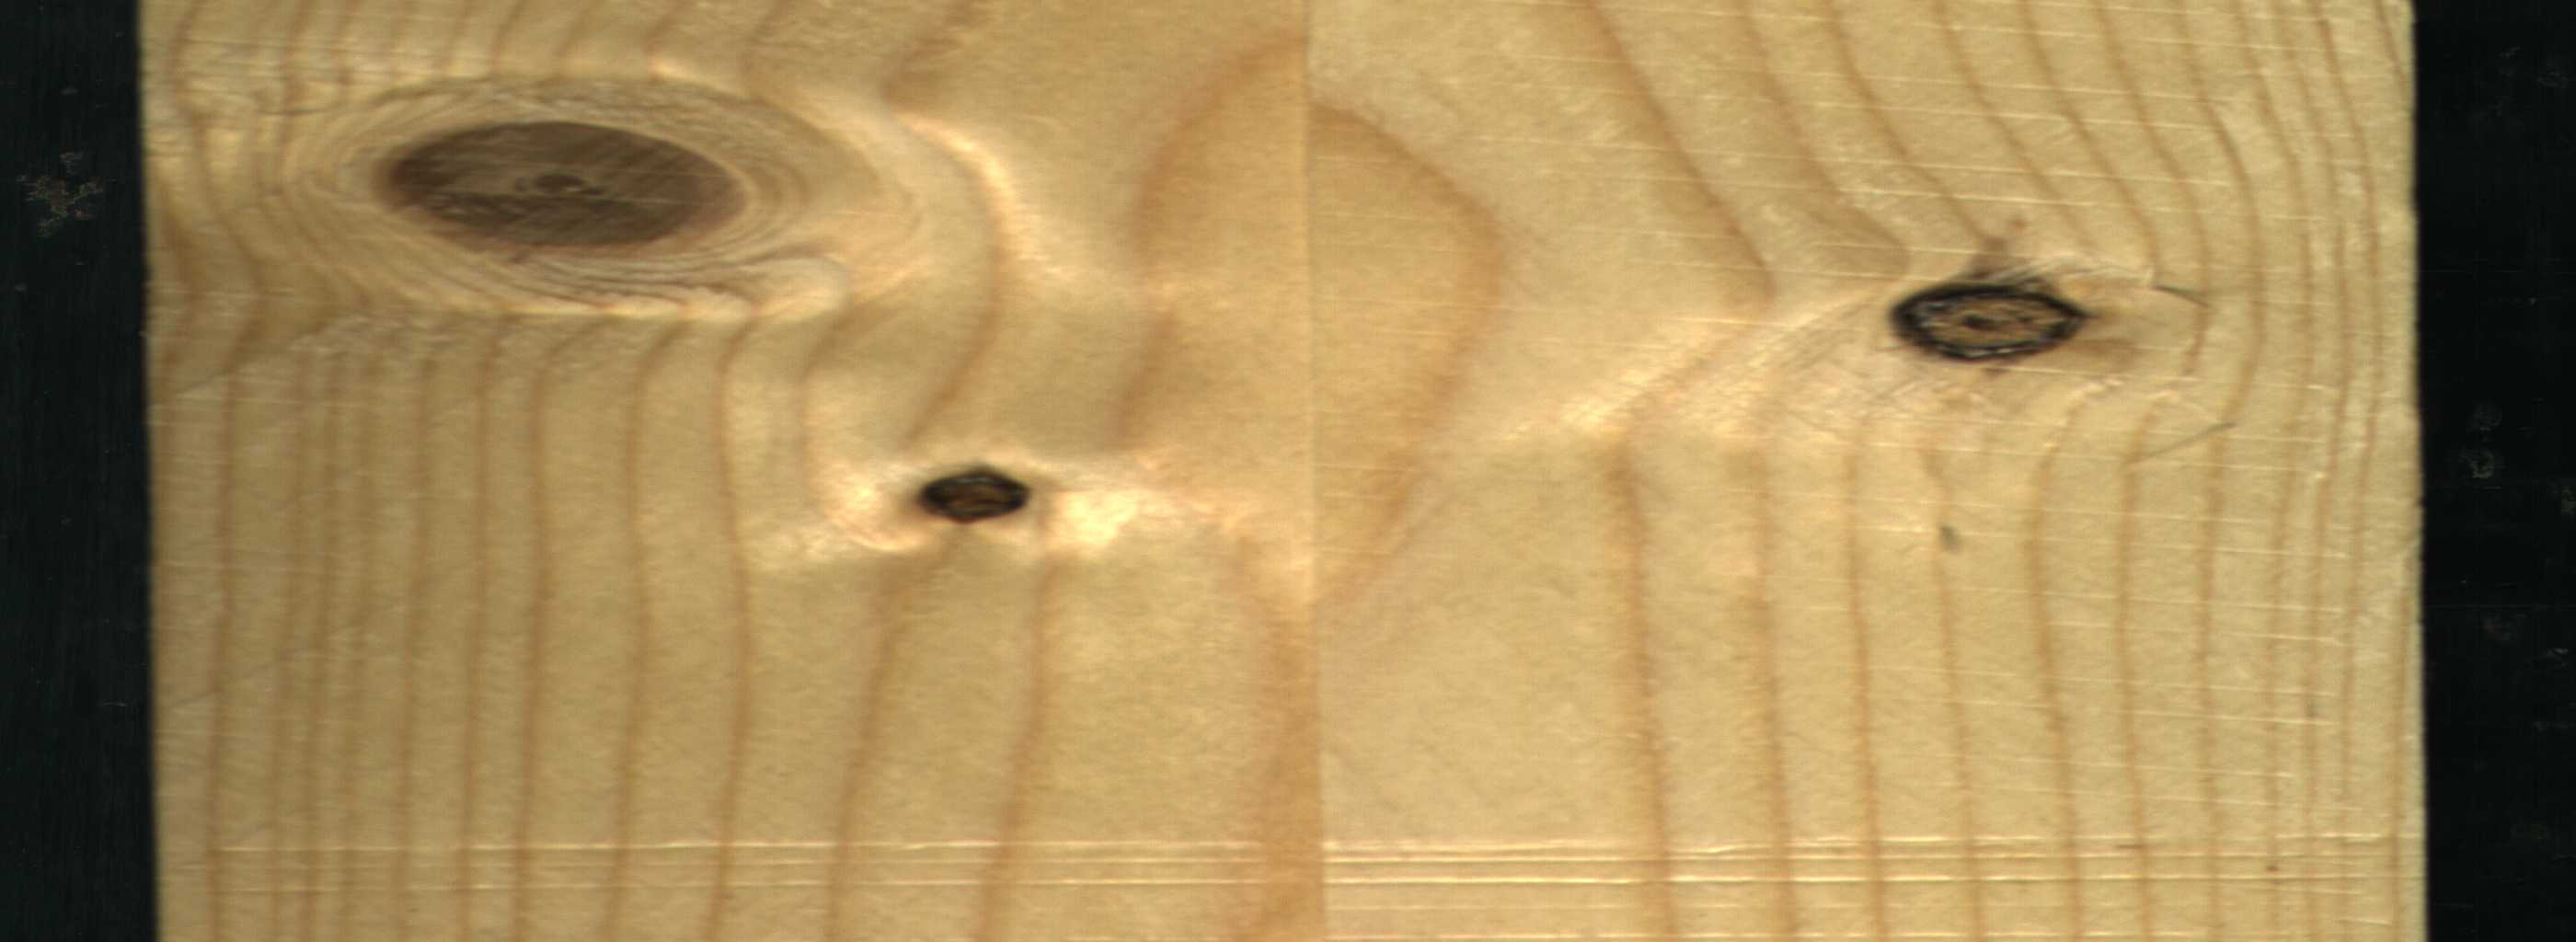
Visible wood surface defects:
Dead_Knot
Dead_Knot
Live_Knot